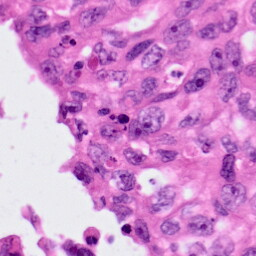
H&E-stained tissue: Lung